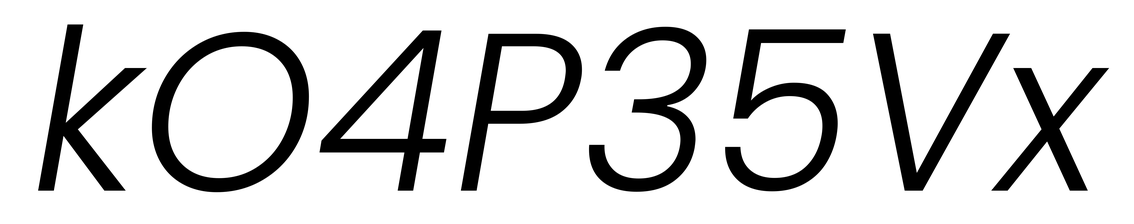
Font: Poppins-LightItalic